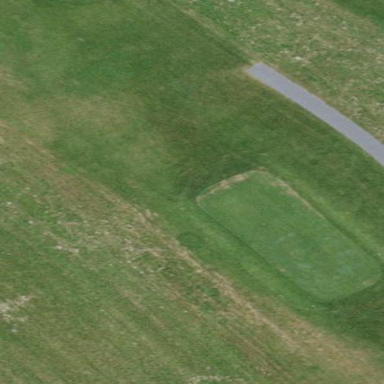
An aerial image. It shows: Golf tee on grassy land.